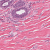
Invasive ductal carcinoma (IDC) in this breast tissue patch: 0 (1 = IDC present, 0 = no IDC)